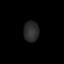
Tissue: skin
Cell type: Epithelial cells
Senescence score: 0.2699
Nuclear area (px): 308
Mean DAPI intensity: 42.61